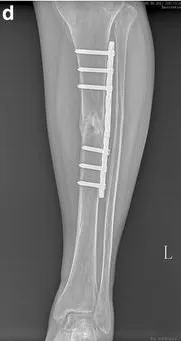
6 months. After injection.
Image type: radiology (x_ray)